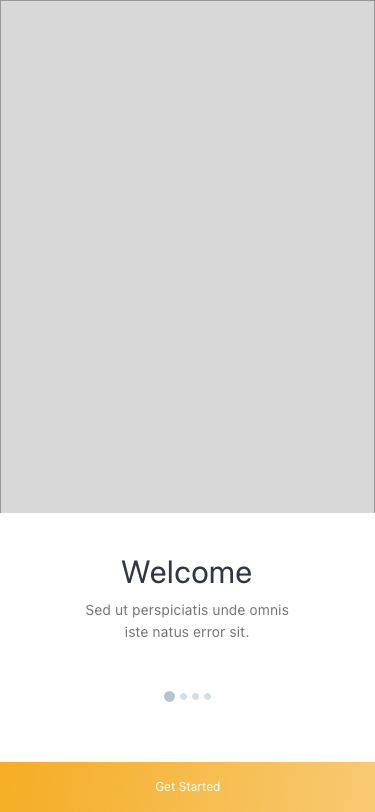
Text in this UI design:
Get Started
Sed ut perspiciatis unde omnis iste natus error sit.
Welcome